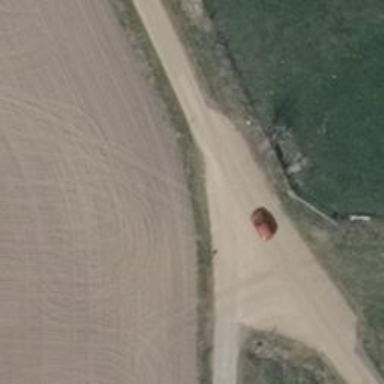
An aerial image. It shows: Unclassified road.